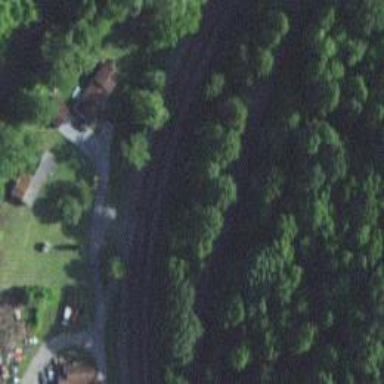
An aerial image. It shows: Railway track.